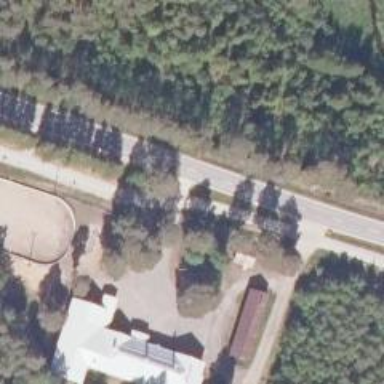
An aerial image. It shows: Asphalt cycleway.